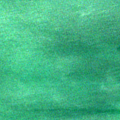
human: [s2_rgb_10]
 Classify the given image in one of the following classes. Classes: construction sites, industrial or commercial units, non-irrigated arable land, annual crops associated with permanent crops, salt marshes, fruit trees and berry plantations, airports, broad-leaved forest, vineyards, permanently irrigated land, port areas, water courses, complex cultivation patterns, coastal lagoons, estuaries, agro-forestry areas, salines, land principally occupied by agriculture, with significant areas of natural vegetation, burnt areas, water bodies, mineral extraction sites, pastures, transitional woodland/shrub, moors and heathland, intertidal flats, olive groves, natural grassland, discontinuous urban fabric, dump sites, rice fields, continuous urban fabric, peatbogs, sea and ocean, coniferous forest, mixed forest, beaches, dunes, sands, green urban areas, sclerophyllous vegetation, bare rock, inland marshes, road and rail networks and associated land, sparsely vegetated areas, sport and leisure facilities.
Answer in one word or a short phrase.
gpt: sea and ocean